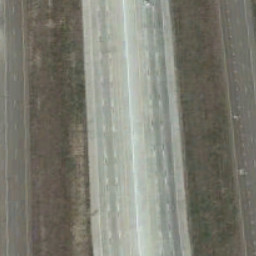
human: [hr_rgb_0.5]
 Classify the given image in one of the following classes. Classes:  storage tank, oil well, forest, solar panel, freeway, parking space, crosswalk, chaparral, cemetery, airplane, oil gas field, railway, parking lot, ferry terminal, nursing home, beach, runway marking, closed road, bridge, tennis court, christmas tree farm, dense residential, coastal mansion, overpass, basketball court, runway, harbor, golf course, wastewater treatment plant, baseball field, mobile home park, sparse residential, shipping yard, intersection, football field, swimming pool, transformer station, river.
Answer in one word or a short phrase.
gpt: freeway